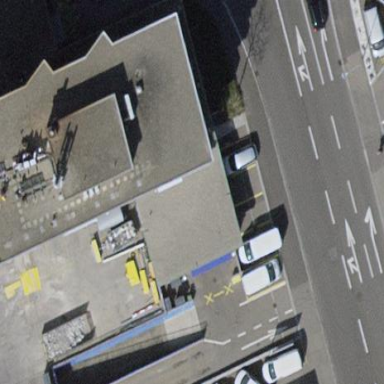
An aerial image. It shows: Commercial building.